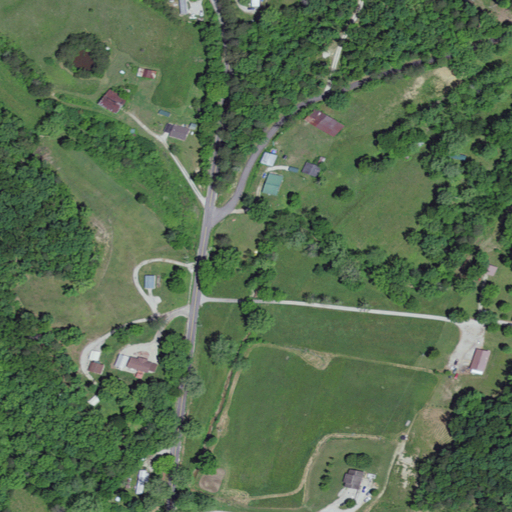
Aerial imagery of valley in Kentucky named Pottersville Hollow containing pasture, deciduous forest, open development, low intensity development, mixed forest, and medium intensity development